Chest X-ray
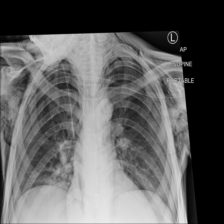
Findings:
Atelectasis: negative
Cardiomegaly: negative
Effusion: negative
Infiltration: positive
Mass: negative
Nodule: negative
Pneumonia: negative
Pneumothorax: positive
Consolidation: negative
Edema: negative
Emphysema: positive
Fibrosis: negative
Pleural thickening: negative
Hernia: negative